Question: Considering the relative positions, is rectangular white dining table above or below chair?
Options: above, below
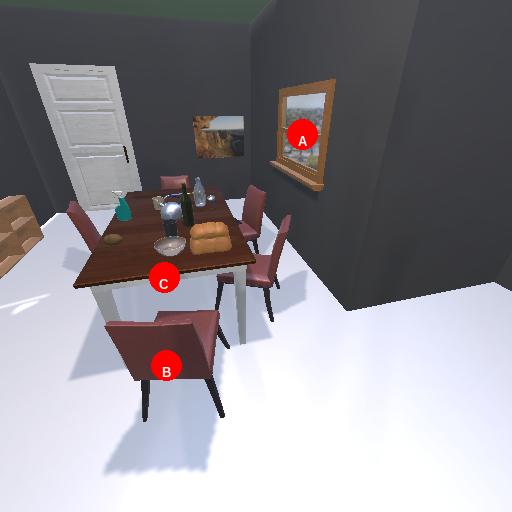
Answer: above